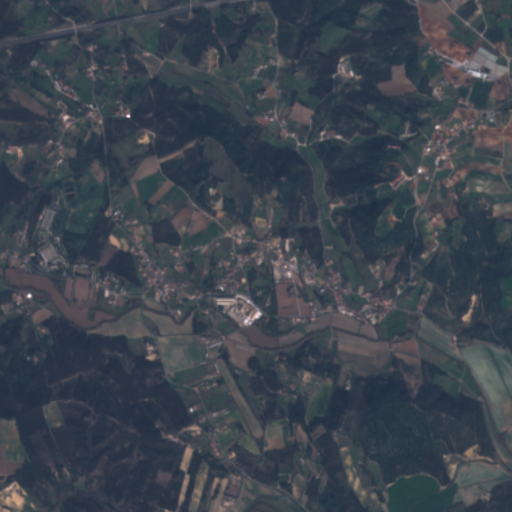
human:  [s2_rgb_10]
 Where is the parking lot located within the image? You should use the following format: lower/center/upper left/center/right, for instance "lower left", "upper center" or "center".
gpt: The parking lot is located in the center right of the image.
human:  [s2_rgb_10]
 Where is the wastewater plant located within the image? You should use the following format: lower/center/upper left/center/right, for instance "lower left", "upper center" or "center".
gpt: The wastewater plant is located in the center of the image.
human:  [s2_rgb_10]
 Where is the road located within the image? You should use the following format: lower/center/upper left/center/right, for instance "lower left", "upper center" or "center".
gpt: There is no road in the image.